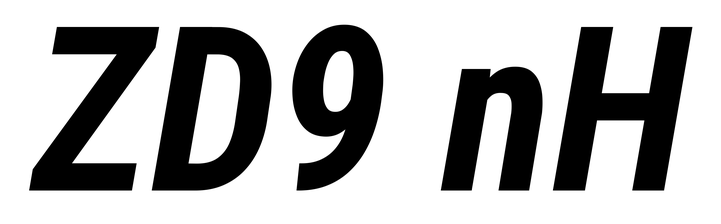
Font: Roboto-Italic_Condensed_Bold_Italic